Question: '''
ArrayList<Pair<Path, Float>> foregroundPaths = new ArrayList<Pair<Path, Float>>();
'''
'''
mPaint = new Paint();
mPaint.setAntiAlias(false);
mPaint.setDither(true);
mPaint.setColor(0x0FFF0000);
mPaint.setStyle(Paint.Style.STROKE);
mPaint.setStrokeJoin(Paint.Join.BEVEL);
mPaint.setStrokeCap(Paint.Cap.ROUND);
mPaint.setStrokeWidth(Math.abs(ImageViewTouch.brushSize
/ getScale()));
mPaint.setXfermode(new PorterDuffXfermode(PorterDuff.Mode.SRC_ATOP));
mPaint.setAlpha(0x80);
'''
'''
canvas.save();
displayRectF = new RectF();
canvas.concat(getDisplayMatrix());
rect = canvas.getClipBounds();
displayRectF.set(rect);
for (Pair<Path, Float> p : foregroundPaths) {
mPaint.setStrokeWidth(p.second);
canvas.drawPath(p.first, mPaint);
}
canvas.restore();
'''

Above codes are capable of drawing on canvas using finger. But the problem is when multiple path crossing each other its overlap. I have attached a link of my app snapshot.
Overlapping is inside the green rectangle. I set Xfermode to paint but not working as i expect.
Please help me and suggest me, what should i do to remove this problem.
any suggestion will be appreciated.
Thanks
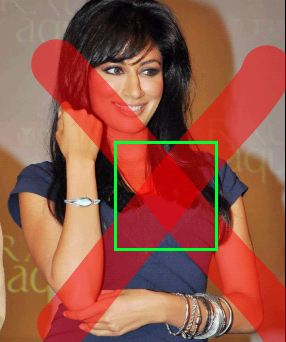
Answer: '''
mPaint.setXfermode(new AvoidXfermode(Color.RED, 90, Mode.AVOID));
'''